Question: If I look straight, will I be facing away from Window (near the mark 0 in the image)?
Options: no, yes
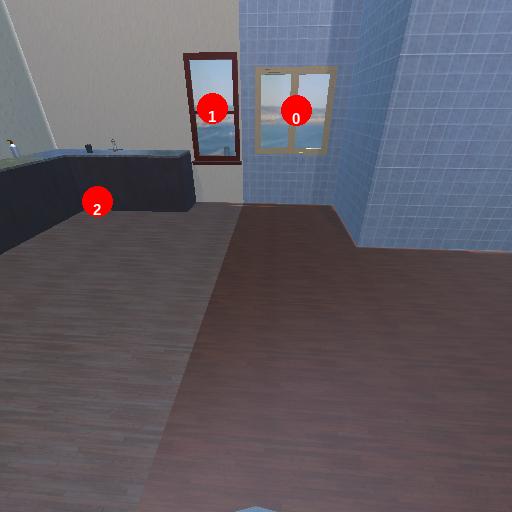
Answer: no